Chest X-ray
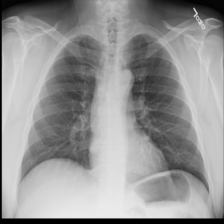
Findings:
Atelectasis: negative
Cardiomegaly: negative
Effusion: negative
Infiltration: negative
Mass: negative
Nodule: negative
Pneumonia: negative
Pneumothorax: negative
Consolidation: negative
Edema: negative
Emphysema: negative
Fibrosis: negative
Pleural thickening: negative
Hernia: negative